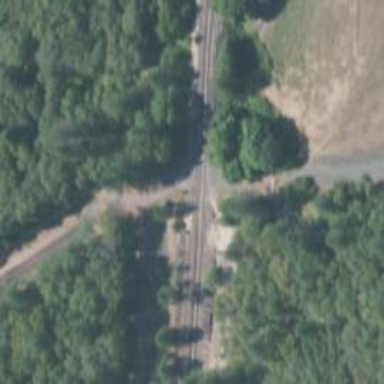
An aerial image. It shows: Railway level crossing.